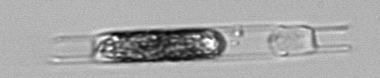
Label: Hemiaulus